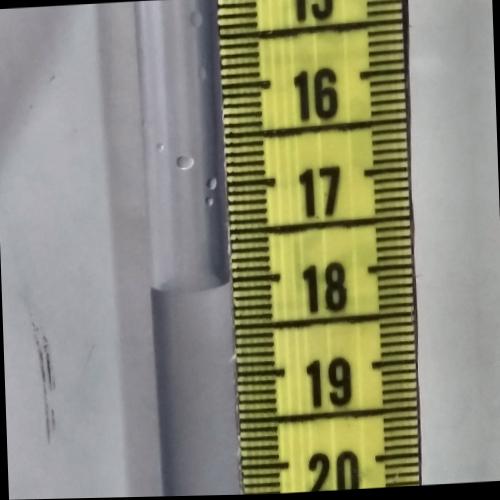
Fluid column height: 18.0 cm